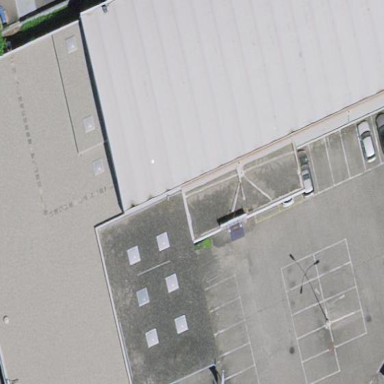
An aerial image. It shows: Industrial building.